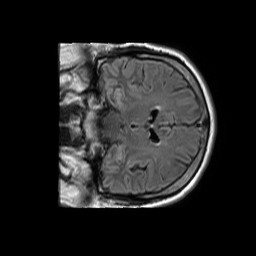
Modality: FLAIR
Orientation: coronal
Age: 51
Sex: male
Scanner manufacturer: philips
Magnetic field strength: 1.5 T
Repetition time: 11 s
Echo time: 0.14 s